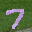
Label: 7